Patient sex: M
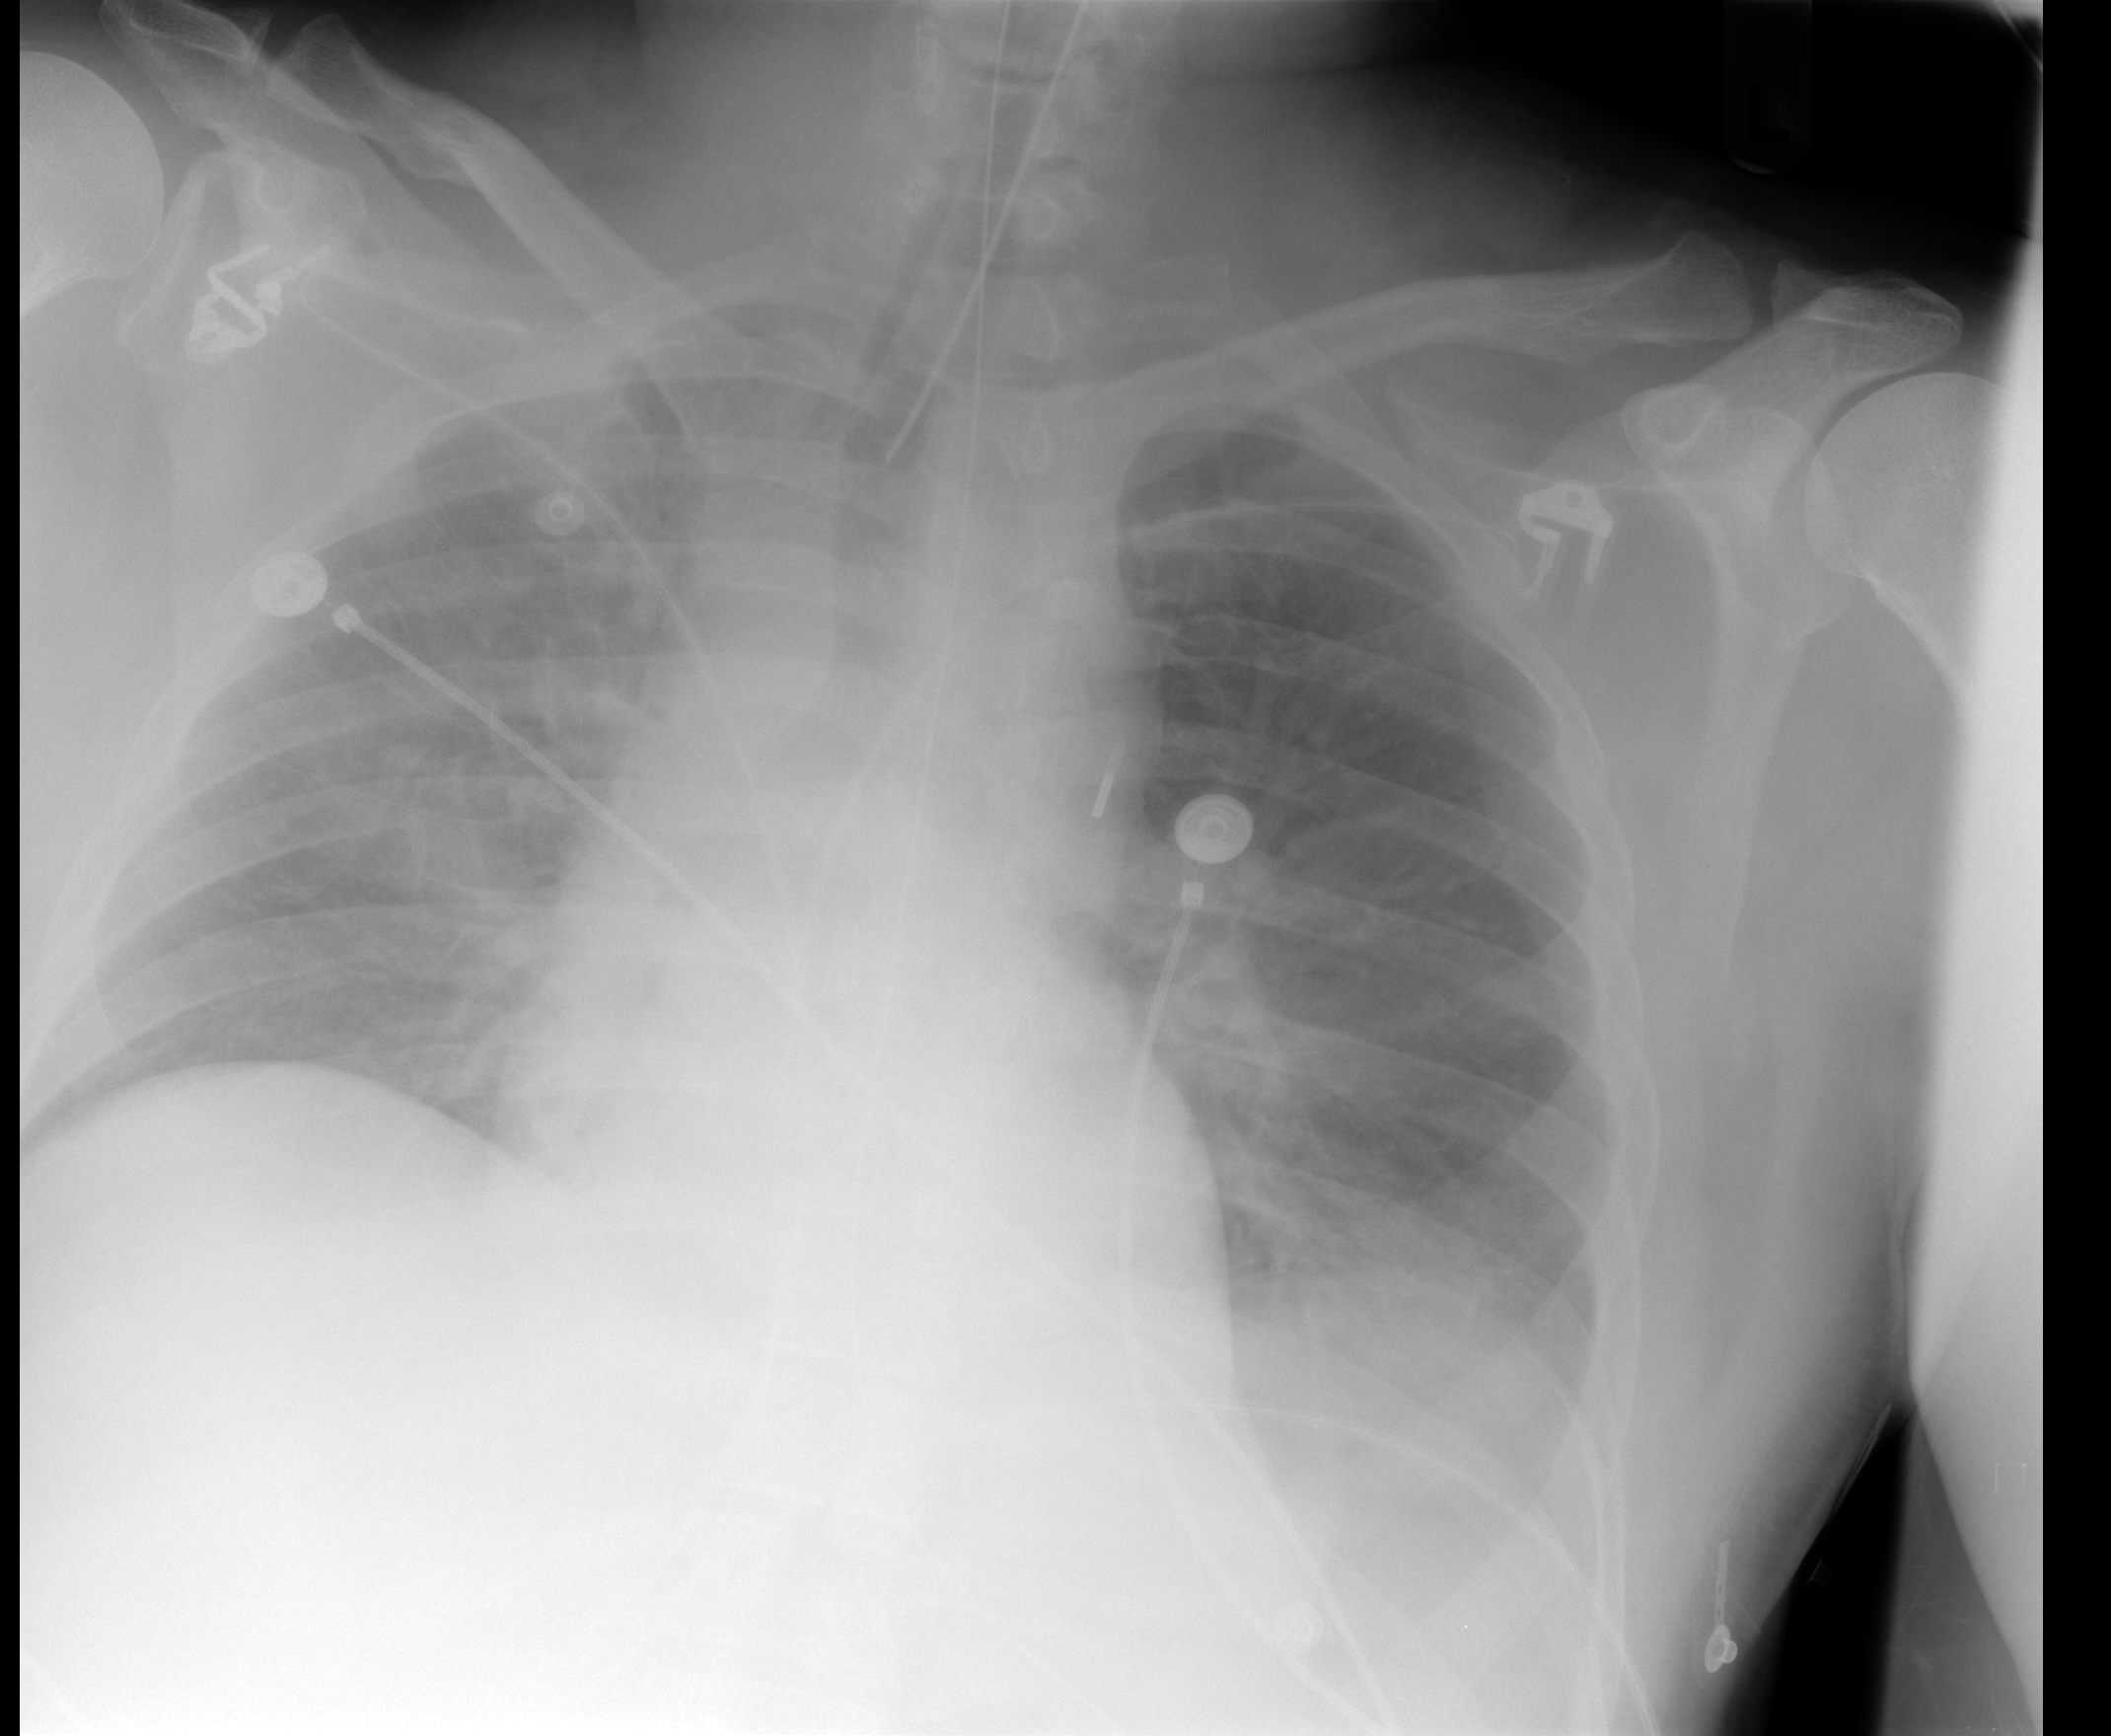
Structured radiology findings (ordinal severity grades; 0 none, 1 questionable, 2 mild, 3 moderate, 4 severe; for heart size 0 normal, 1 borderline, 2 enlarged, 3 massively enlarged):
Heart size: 0
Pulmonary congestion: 2
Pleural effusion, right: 0
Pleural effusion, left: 2
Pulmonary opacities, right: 0
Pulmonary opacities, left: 0
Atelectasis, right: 2
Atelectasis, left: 2